Field crop: tomato
Growth stage: 1
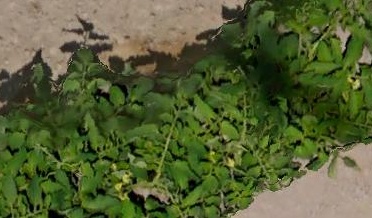
Species: tomato